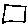
Label: square